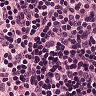
Metastatic tissue present: no